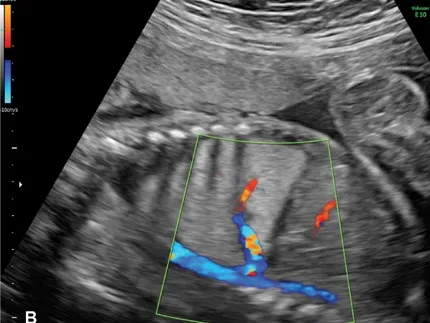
Prenatal images of patient described as case 2. And sagittal view of the thorax showing a systemic feeding artery arising from the aorta.
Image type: radiology (ultrasound)